Question: I'm trying to use a stroke around my circle image, but the stroke is not fitting the circle, it looks like there is a square around the circle and the stroke is passing that limit, see the image below.
'''
public static Bitmap getCircleBitmap(Bitmap bitmap) {
int size = Math.min(bitmap.getWidth(), bitmap.getHeight());
Bitmap output = Bitmap.createBitmap(size,
size, Bitmap.Config.ARGB_8888);
Canvas canvas = new Canvas(output);
BitmapShader shader;
shader = new BitmapShader(bitmap, Shader.TileMode.CLAMP,
Shader.TileMode.CLAMP);
Paint paint = new Paint();
Paint paintB = new Paint();
paintB.setShader(shader);
paintB.setStyle(Paint.Style.FILL);
paint.setAntiAlias(true);
paint.setColor(Color.YELLOW);
paint.setStrokeWidth(15);
paint.setStyle(Paint.Style.STROKE);
RectF rect = new RectF(0, 0 ,size,size);
int radius = size/2;
canvas.drawRoundRect(rect, radius, radius, paint);
canvas.drawRoundRect(rect, radius, radius, paintB);
return output;
}
'''
xml:
'''
<com.click.CircledNetworkImageView
android:id="@+id/profilePic"
android:layout_width="@dimen/feed_item_profile_pic"
android:layout_height="@dimen/feed_item_profile_pic"
android:scaleType="centerCrop"
android:layout_alignParentTop="false"
android:layout_alignParentLeft="false"
android:layout_alignParentBottom="false"
android:layout_alignParentRight="false"
android:layout_alignWithParentIfMissing="false"
android:layout_alignParentEnd="false"
android:layout_alignParentStart="false"
android:layout_centerInParent="true">
</com.click.CircledNetworkImageView>
'''

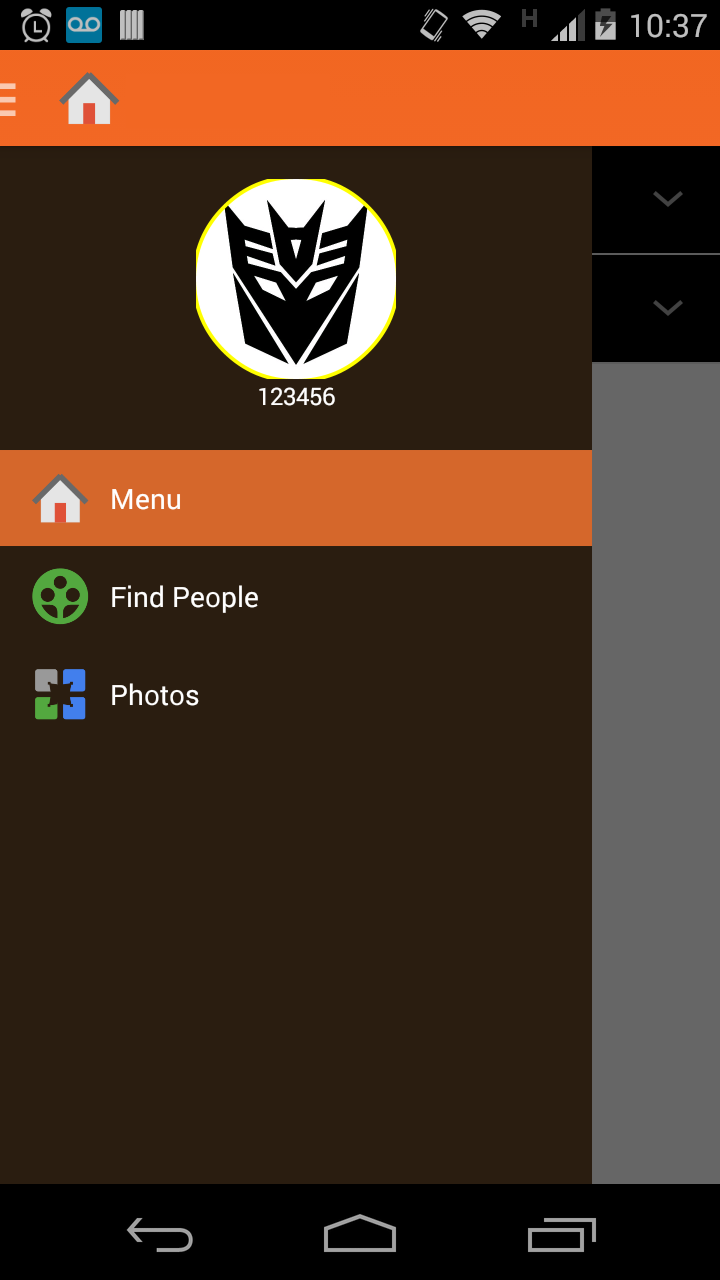
Answer: I look at 'BitmapShader' as sort of a magic paintbrush where everything I paint scratches away the canvas to reveal the bitmap underneath. When I envision that I make fewer mistakes with 'BitmapShader'.
So, from looking at your code I'm guessing that you want image inside the rounded rectangle, with a white stroke around the outside.
Since you set your paint style to STROKE, the paintbrush is stroking the shape, so it leaves the bitmap shown where it strokes.
You will want to call 'canvas.drawRoundRect()' twice, with the same rect/radius values, but with two different paints. First time the paint will have the bitmap shader set and a style of FILL. Second time the paint will have color = White, stroke width = 15, and a style of STROKE.